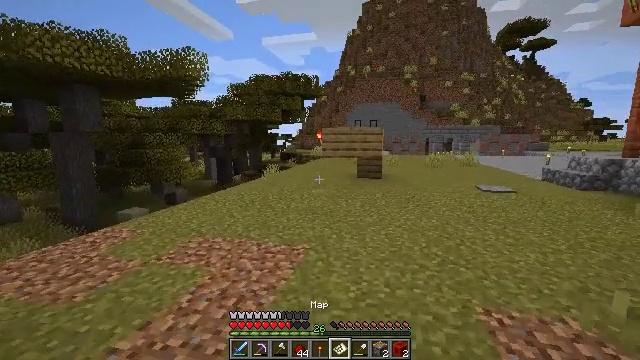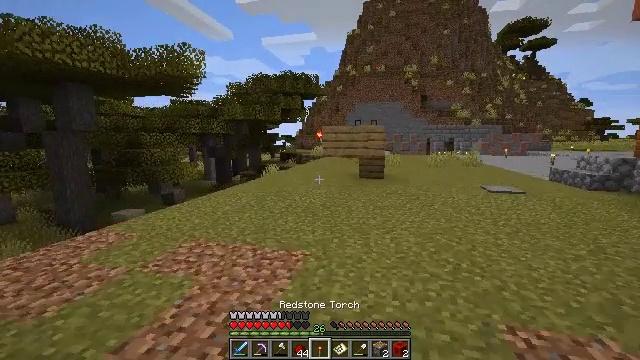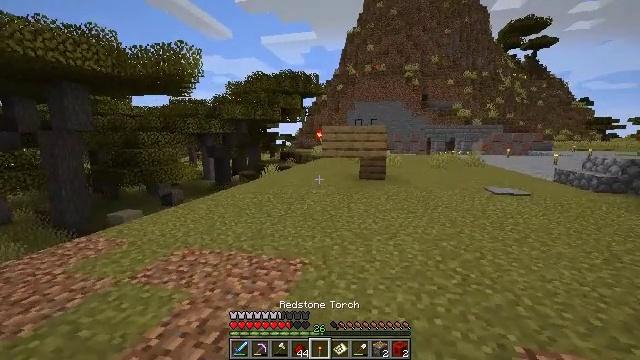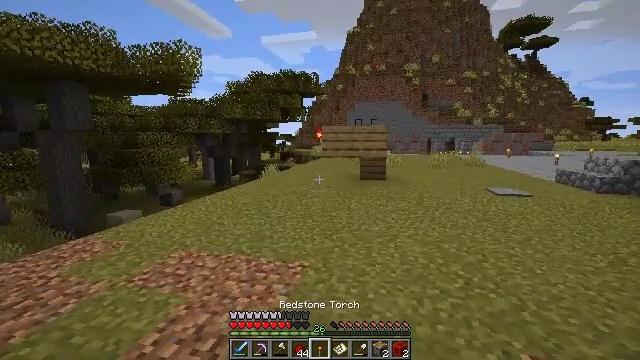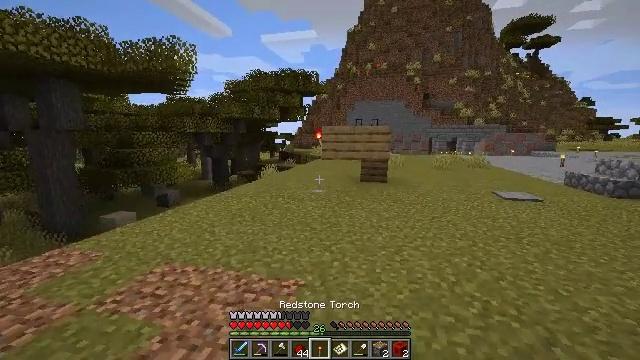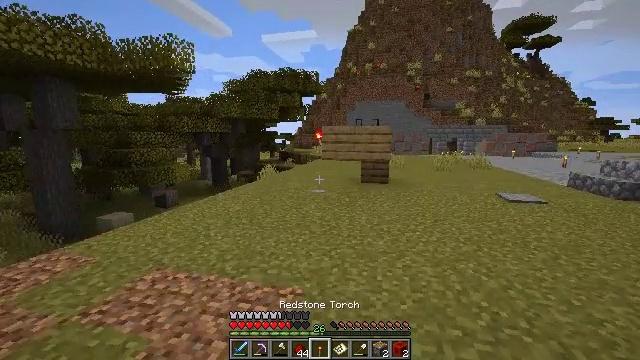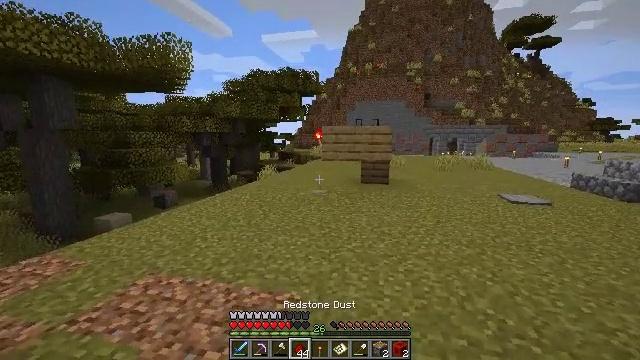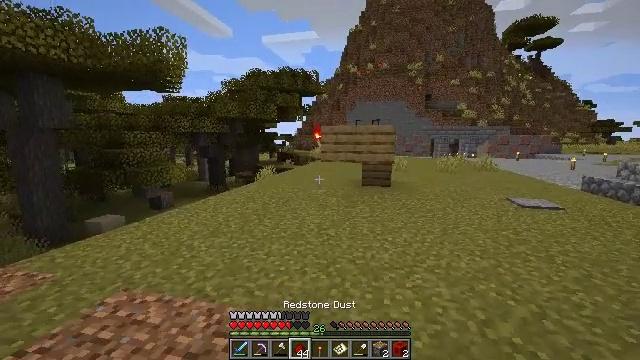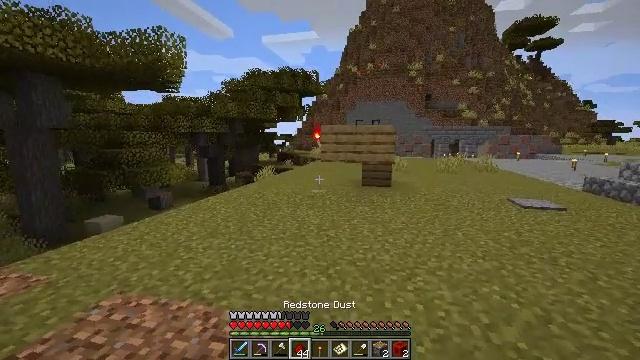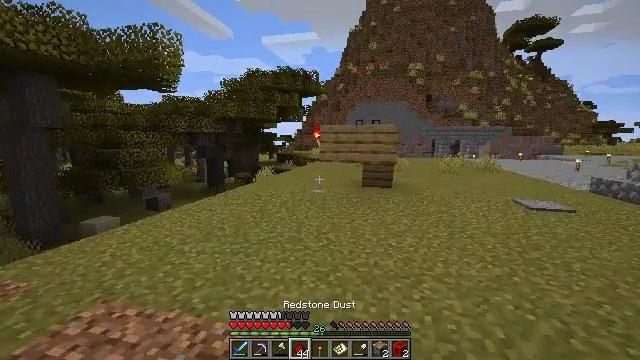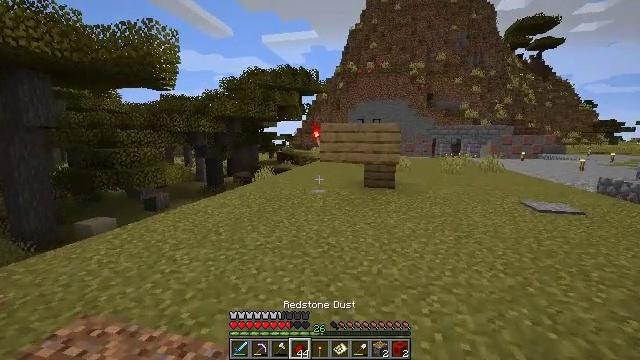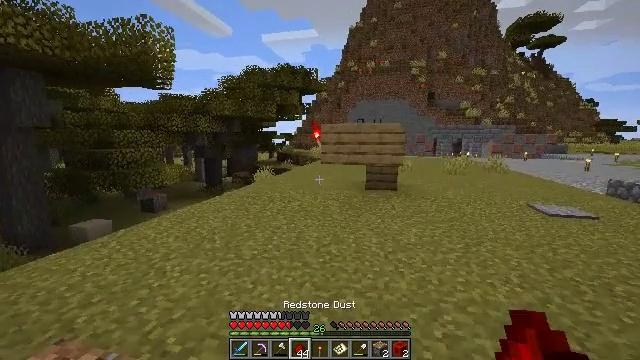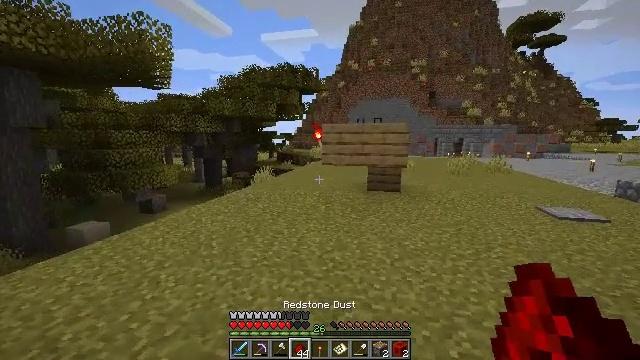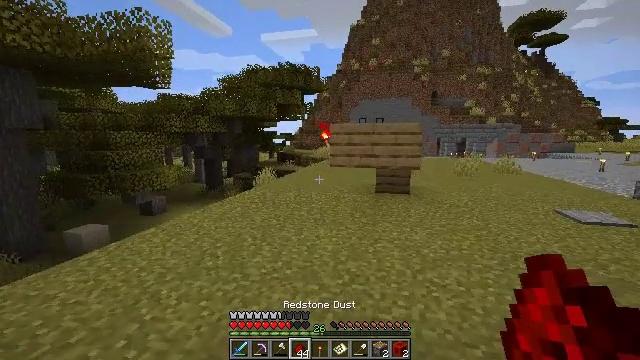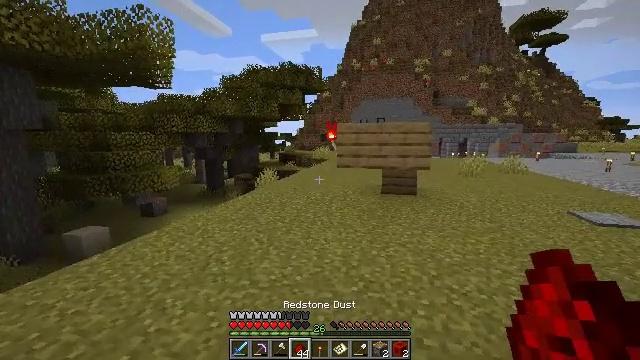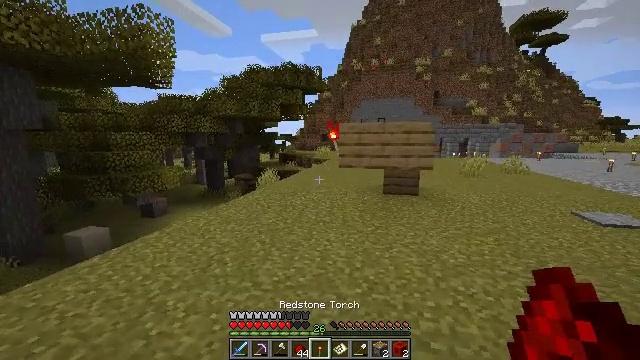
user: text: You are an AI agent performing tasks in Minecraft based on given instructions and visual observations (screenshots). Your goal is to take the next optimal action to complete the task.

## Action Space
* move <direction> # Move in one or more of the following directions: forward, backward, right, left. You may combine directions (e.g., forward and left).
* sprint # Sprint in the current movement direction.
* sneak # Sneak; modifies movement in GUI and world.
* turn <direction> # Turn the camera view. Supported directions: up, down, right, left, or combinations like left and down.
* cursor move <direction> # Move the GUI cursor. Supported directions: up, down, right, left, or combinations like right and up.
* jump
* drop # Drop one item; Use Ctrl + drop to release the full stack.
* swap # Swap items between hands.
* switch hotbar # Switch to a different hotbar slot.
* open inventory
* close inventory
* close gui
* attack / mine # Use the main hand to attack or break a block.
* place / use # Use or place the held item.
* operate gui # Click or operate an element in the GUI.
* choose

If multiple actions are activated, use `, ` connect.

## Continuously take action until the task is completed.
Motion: motion action
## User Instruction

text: Mine the redstone wall torch on the wall.
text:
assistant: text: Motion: move forward
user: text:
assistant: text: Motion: move forward
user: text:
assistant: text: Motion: move forward
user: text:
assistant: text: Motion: move forward
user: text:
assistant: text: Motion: move forward
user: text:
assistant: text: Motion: move forward
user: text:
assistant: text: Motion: move forward
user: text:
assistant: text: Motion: move forward
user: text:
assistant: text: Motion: move forward
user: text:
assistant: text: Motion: move forward
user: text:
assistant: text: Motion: move forward
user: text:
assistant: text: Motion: move forward and move left
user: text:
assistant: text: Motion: move forward and move left
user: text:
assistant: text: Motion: move forward and move left
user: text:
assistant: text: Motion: move forward and move left
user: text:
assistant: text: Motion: move forward and move left
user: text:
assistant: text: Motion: move forward and move left
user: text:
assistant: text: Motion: move forward and move left
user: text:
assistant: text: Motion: move forward and move left
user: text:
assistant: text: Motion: move forward, turn right and up
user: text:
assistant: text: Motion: move forward, turn right
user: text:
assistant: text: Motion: move forward, turn right and up
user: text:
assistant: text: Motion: move forward, turn right and up
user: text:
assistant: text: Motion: move forward
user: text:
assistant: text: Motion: move forward
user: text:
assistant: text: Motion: move forward
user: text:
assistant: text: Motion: move forward
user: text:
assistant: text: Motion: move forward
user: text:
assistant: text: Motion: move forward
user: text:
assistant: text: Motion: move forward